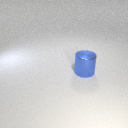
large blue metal cylinder